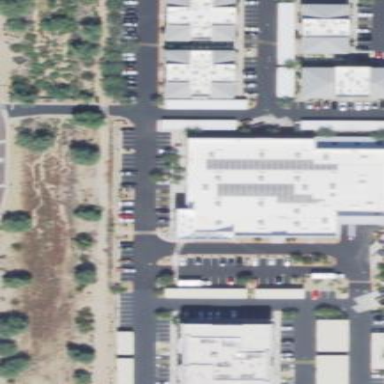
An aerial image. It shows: Building with furniture shop.